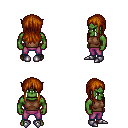
a pixel art fantasy rpg character, male body template, orc, green skin, brown sleeveless shirt, magenta pants, brunette unkempt hairstyle, metal boots, four views (front, back, left, right), 2x2 character sprite sheet, small pixel art, hard edges, no anti-aliasing